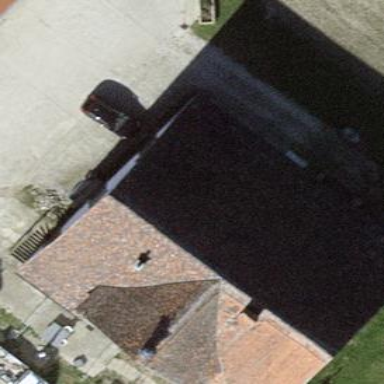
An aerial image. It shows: Farm building.